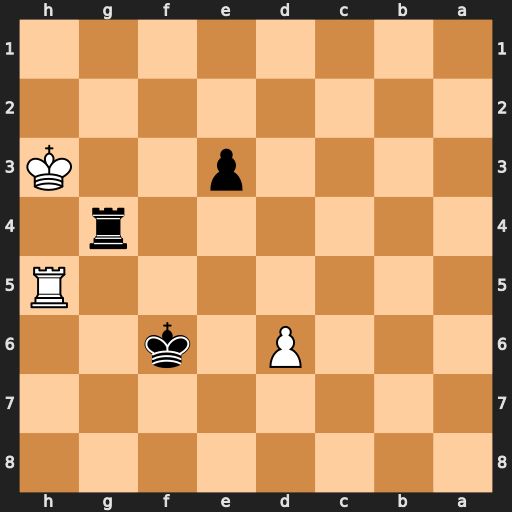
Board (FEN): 8/8/3P1k2/7R/6r1/4p2K/8/8
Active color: b
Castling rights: -
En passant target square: -
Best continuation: e2 Kxg4 e1=Q